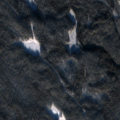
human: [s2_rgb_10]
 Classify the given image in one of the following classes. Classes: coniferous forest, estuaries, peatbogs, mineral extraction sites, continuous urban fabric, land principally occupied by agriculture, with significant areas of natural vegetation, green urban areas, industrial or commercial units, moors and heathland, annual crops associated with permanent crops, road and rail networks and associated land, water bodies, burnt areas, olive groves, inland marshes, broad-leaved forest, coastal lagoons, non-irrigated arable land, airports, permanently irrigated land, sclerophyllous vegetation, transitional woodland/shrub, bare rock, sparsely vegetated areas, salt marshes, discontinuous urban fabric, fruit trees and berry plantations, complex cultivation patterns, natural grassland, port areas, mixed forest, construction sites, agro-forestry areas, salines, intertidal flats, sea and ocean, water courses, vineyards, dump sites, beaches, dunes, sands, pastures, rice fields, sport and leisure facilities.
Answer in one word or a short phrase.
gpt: coniferous forest